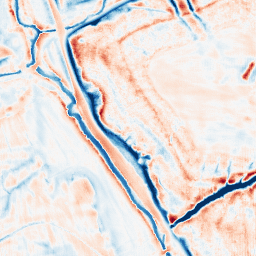
Category: edge_preserving
Decomposition family: bilateral
Decomposition parameters: d: 21
sigma_color: 100
sigma_space: 100
Upsampling method: fft_zeropad
Upsampling parameters: scale: 8
Upsampling scale: 8